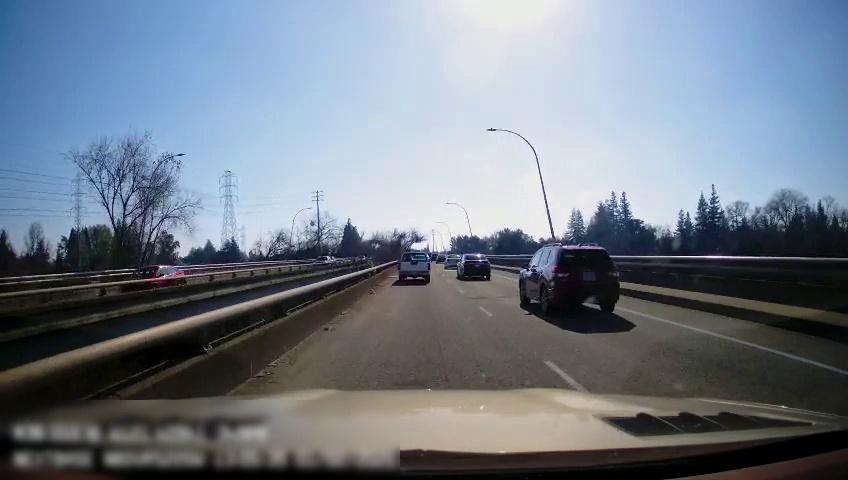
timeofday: Day
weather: Sunny
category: Drivable Space
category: Vehicles | Car
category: Vehicles | SUV
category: Vehicles | Truck
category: Vehicles | SUV
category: Vehicles | Car
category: Vehicles | Car
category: Vehicles | Car
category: Lanes | Current Lane
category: Lanes | Alternate Lane